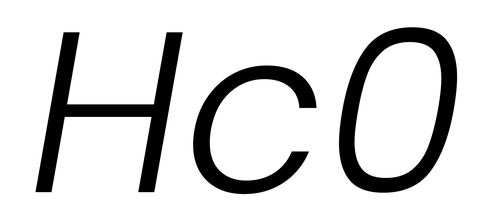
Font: Poppins-LightItalic